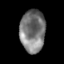
Tissue: skin
Cell type: Epithelial cells
Senescence score: 0.2164
Nuclear area (px): 1046
Mean DAPI intensity: 121.073